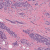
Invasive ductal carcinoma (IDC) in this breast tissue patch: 1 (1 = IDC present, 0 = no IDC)